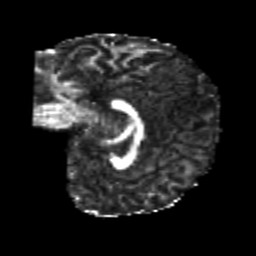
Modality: FA
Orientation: sagittal
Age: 25
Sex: female
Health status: healthy
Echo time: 0.074 s